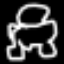
Label: frog